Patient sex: M
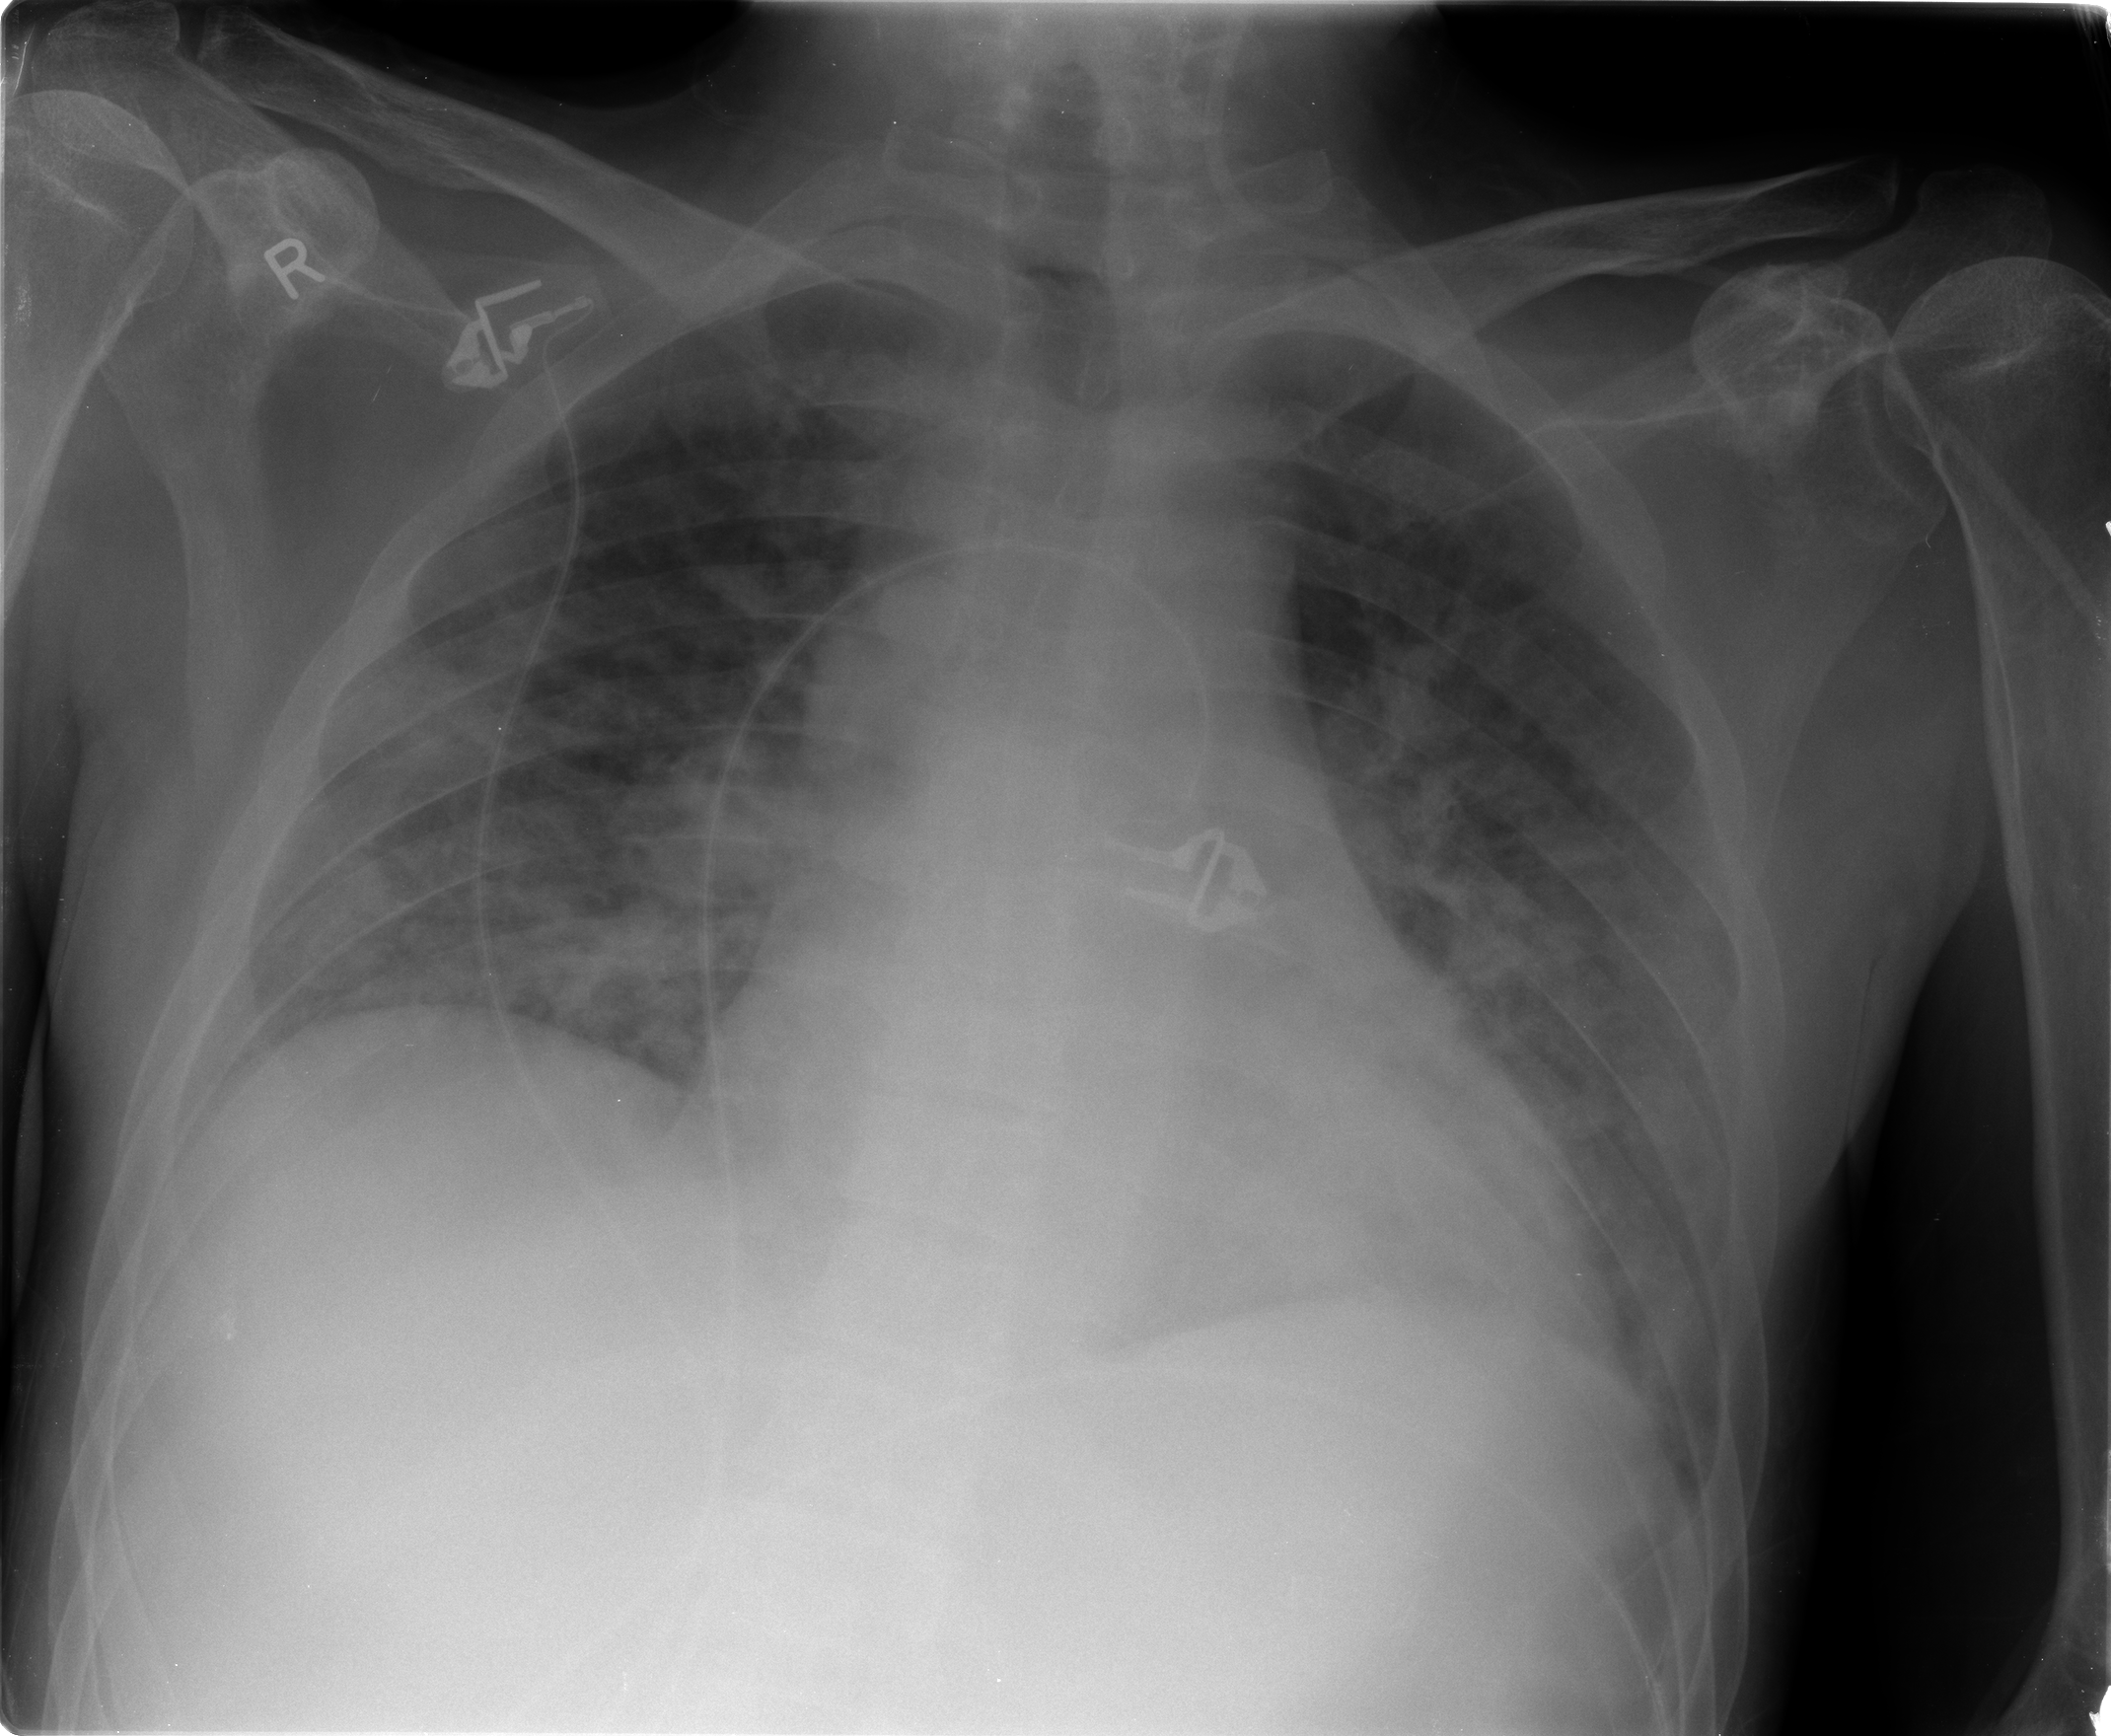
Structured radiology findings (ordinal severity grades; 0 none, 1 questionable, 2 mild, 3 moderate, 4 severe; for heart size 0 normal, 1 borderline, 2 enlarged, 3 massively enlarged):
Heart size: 1
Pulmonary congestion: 3
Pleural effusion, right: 0
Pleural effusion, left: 0
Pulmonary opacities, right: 3
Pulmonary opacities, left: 3
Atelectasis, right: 2
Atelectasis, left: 2